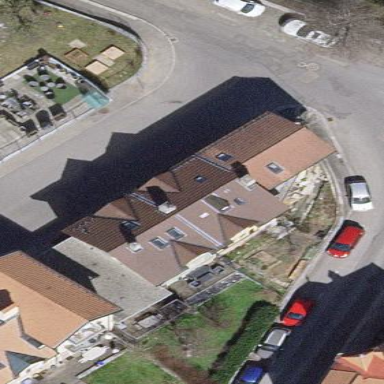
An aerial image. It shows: Semi-detached house.